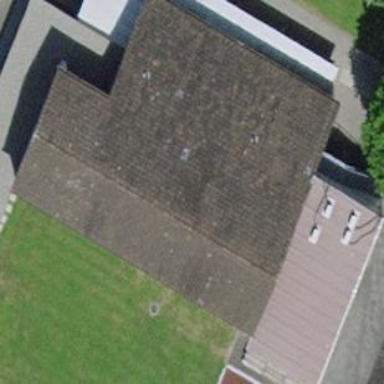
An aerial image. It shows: School building with school amenities.